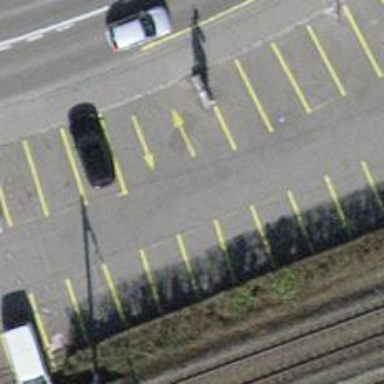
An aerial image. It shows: Parking aisle designated as service road.